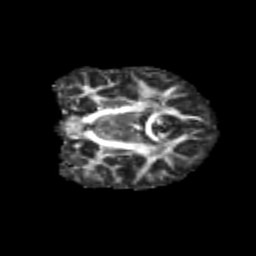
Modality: FA
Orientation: coronal
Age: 12
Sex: female
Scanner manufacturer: siemens
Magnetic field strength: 3 T
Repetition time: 3.8 s
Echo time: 0.07 s